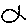
Label: fish